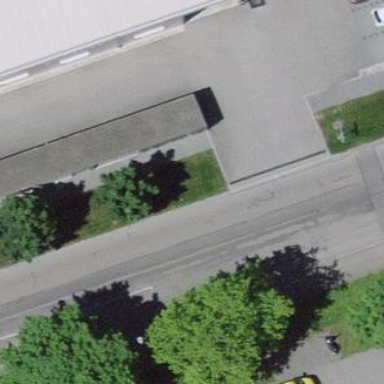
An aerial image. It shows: View of roof of building.